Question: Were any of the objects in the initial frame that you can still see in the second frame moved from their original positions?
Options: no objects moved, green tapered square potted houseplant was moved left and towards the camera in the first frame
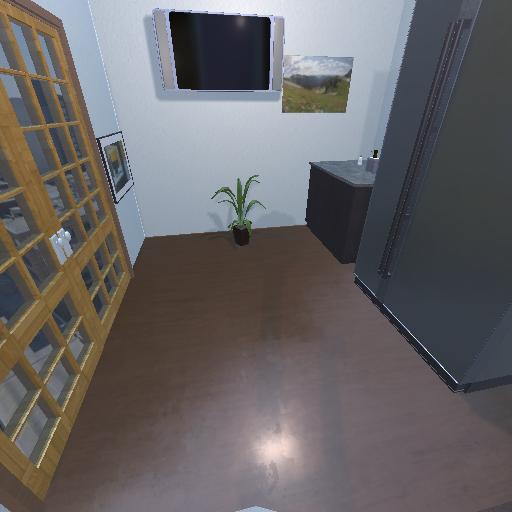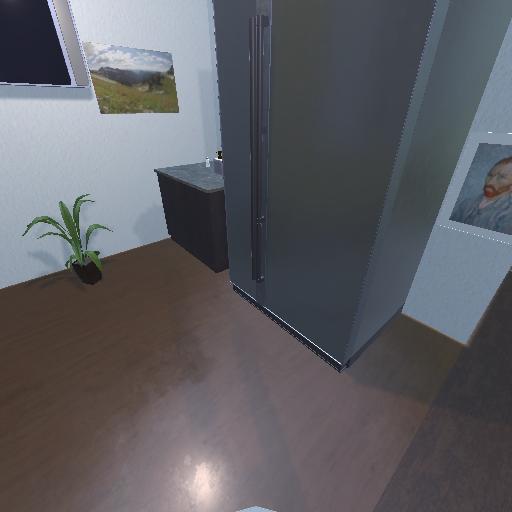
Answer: no objects moved